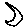
Label: moon